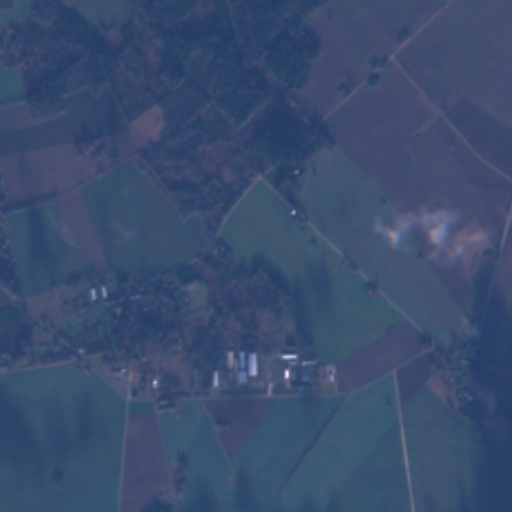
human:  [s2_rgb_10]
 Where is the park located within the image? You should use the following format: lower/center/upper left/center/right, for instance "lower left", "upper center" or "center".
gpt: The park is located in the center left of the image.
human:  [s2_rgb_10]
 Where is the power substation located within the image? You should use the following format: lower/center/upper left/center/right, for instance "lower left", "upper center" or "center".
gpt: The power substation is located in the center left of the image.
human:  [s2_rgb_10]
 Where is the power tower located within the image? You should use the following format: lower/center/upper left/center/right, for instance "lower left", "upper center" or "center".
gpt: There is no power tower in the image.